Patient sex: F
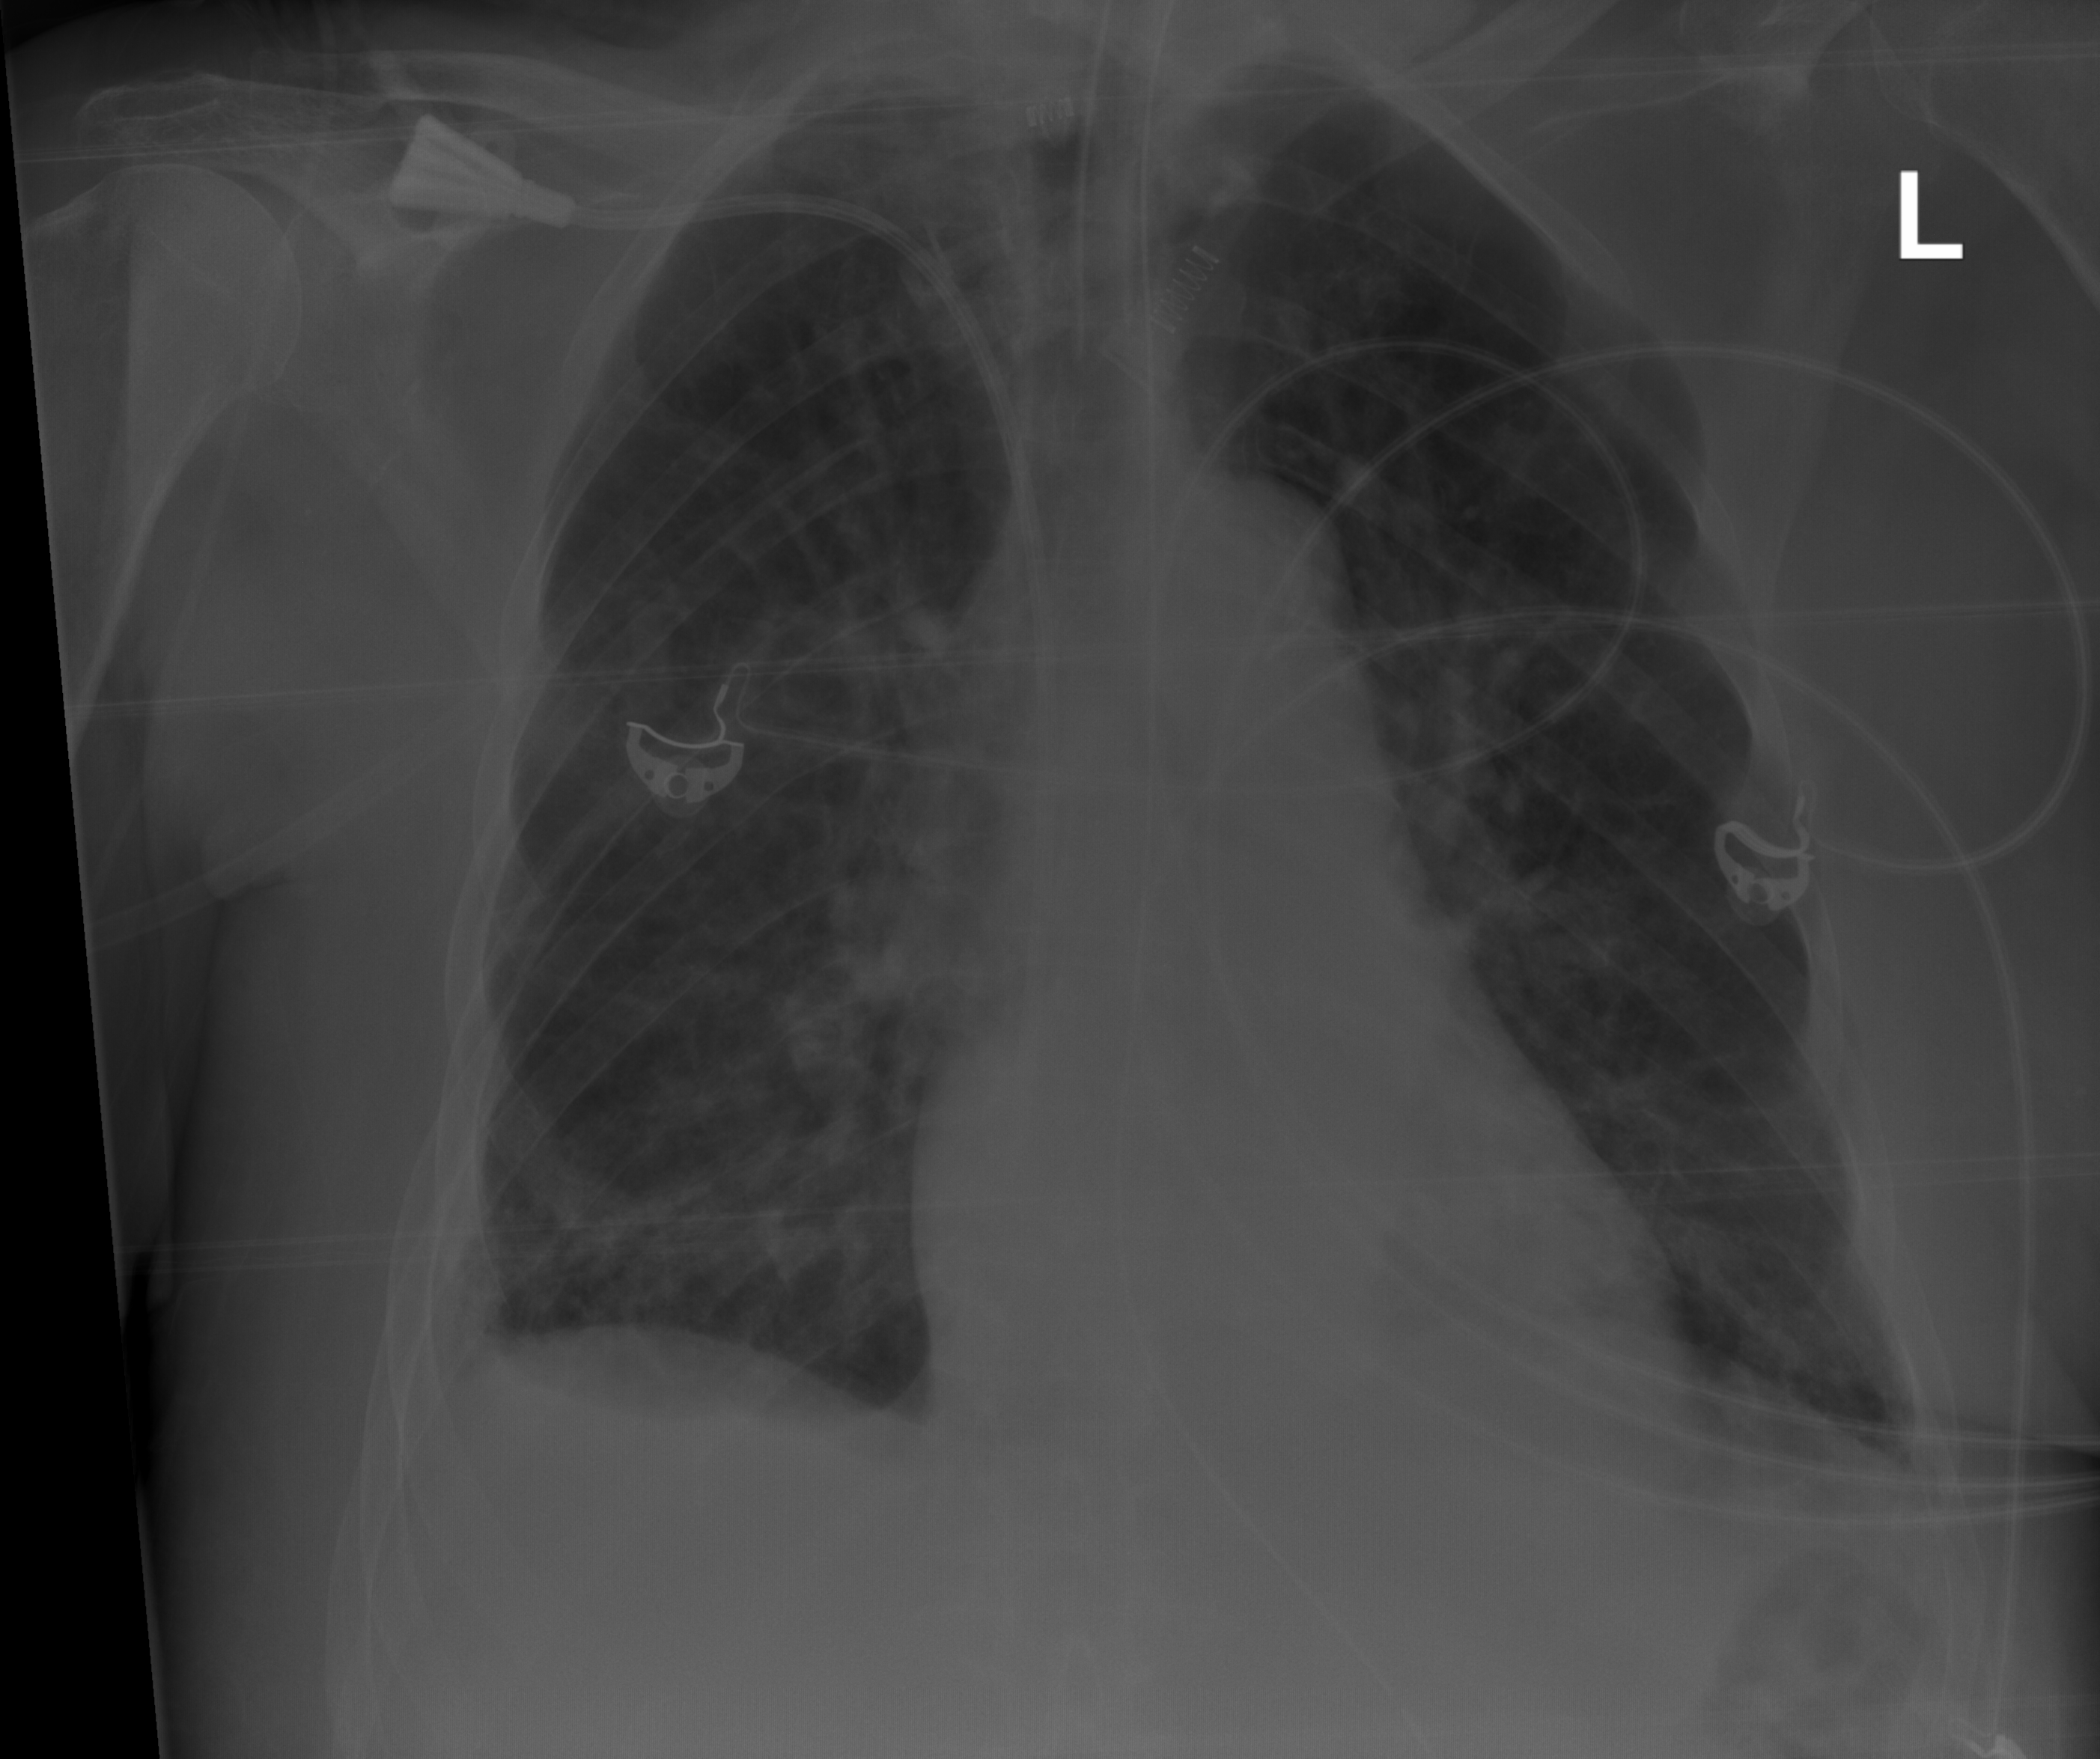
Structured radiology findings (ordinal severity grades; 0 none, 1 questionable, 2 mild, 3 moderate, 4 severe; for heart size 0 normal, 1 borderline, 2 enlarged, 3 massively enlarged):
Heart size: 0
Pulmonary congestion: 0
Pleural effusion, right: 2
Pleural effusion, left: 0
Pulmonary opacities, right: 2
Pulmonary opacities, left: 0
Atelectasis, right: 0
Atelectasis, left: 0